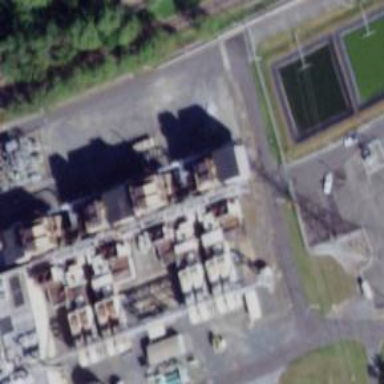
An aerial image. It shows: Gas turbine generator.